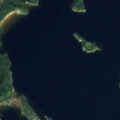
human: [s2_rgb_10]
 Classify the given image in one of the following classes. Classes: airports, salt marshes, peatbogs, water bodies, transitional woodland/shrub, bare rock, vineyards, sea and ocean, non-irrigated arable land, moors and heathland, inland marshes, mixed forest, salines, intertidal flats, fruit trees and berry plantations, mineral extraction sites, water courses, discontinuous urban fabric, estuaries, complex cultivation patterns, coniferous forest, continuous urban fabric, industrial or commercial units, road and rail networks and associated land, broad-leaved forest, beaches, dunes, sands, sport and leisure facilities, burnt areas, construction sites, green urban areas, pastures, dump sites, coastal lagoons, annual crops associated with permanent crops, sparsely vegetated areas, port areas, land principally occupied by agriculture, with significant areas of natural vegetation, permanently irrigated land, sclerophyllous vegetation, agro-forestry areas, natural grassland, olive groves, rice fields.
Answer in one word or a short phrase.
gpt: coniferous forest, transitional woodland/shrub, water bodies